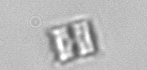
Label: Bacillariophyceae_morphotype1